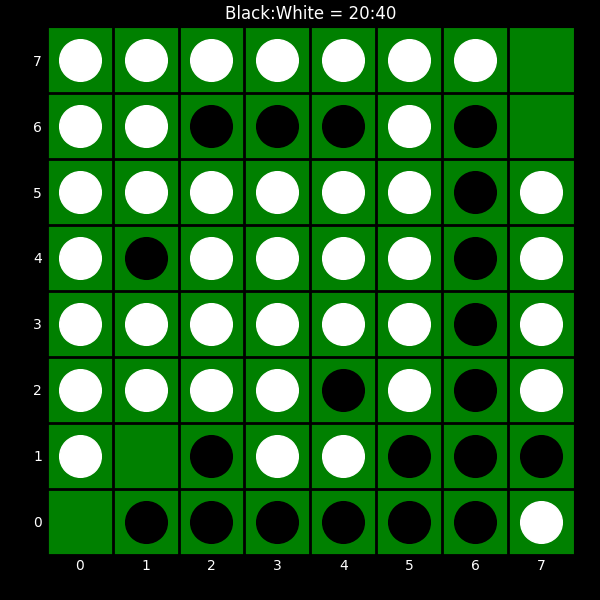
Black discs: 20
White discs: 40